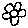
Label: flower